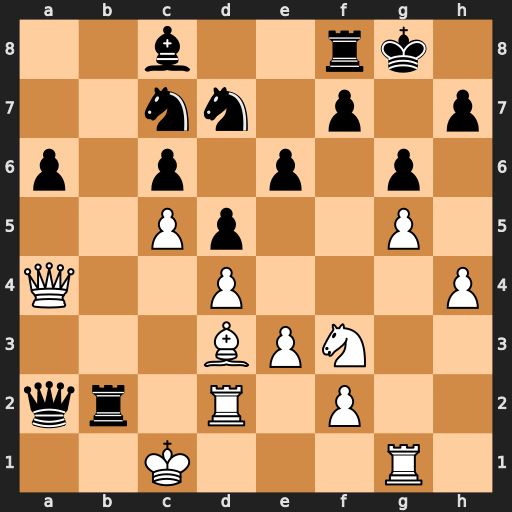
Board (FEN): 2b2rk1/2nn1p1p/p1p1p1p1/2Pp2P1/Q2P3P/3BPN2/qr1R1P2/2K3R1
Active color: w
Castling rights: -
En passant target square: -
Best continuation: Qxa2 Rxa2 Rxa2